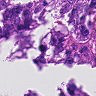
Metastatic tissue present: yes